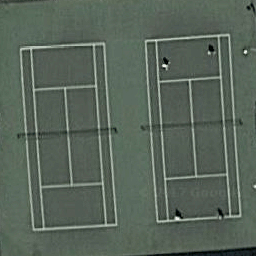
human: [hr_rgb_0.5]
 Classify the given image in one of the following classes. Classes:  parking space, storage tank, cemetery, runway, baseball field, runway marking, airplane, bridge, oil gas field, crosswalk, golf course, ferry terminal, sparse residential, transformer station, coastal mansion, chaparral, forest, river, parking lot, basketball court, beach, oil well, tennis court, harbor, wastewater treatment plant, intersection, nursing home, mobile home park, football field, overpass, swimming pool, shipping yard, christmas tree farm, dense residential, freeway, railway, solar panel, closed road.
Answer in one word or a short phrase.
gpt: tennis court